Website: crate-barrel
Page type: billing-address
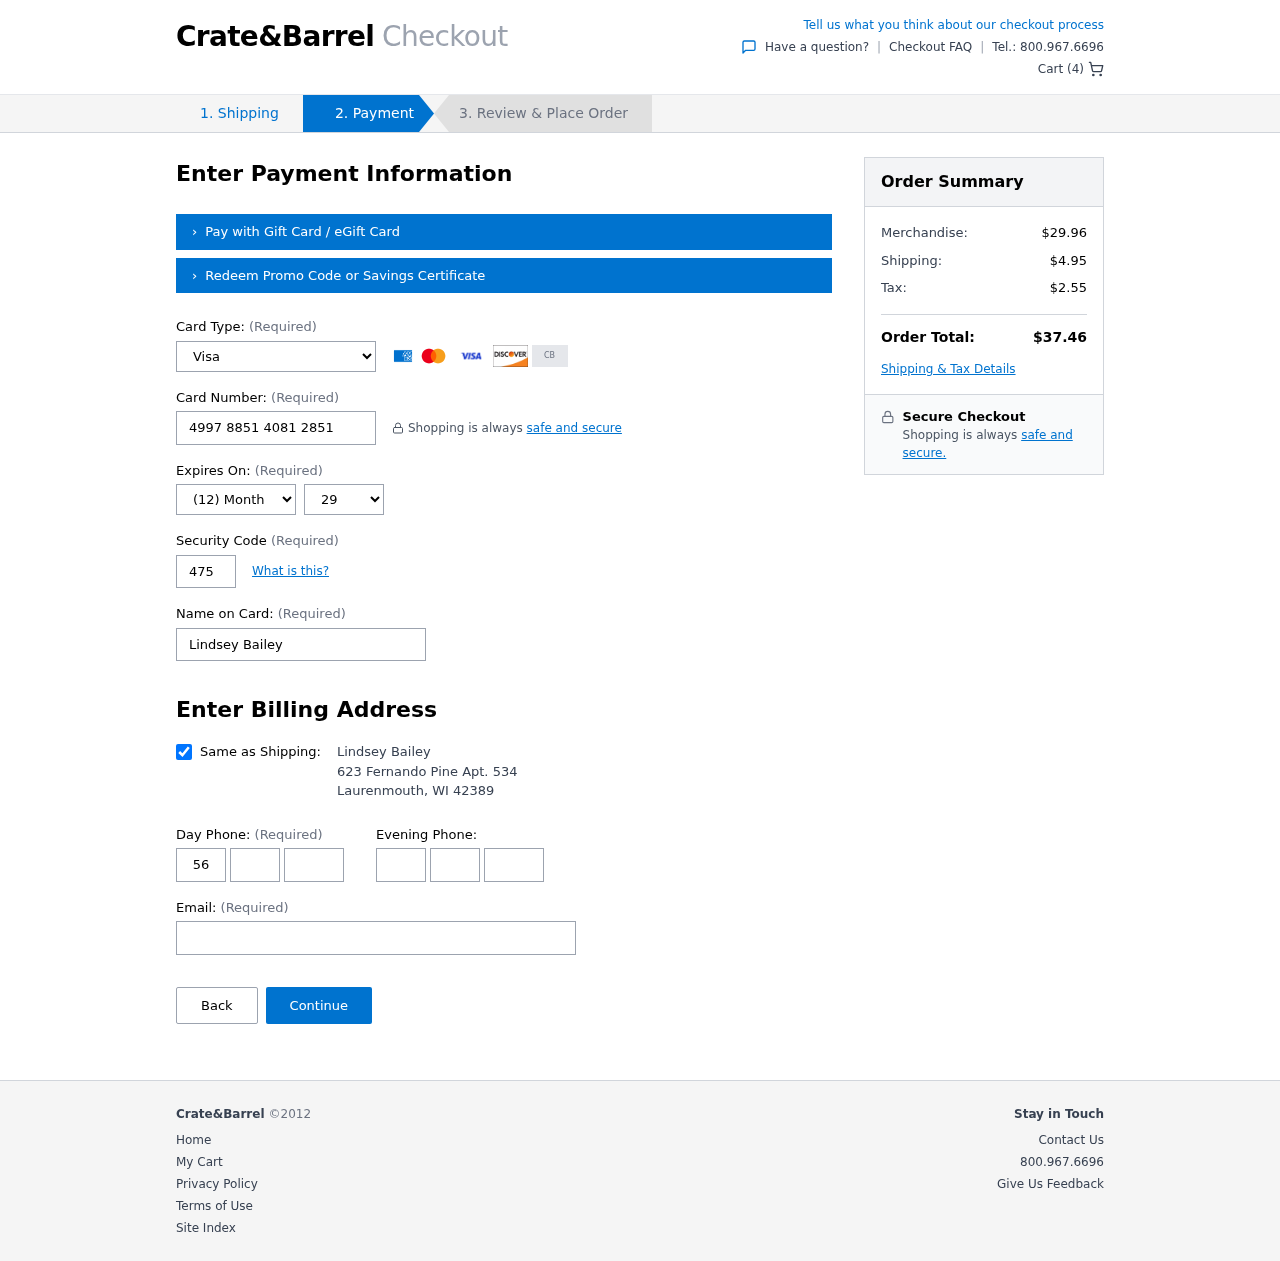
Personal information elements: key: PII_CARD_CVV
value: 475
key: PII_CARD_EXPIRY_MONTH
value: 12
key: PII_CARD_EXPIRY_YEAR
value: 29
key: PII_CARD_NUMBER
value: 4997 8851 4081 2851
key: PII_CARD_TYPE
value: Visa
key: PII_CITY
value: Laurenmouth
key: PII_EMAIL
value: lindseybailey@gmail.com
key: PII_FULLNAME
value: Lindsey Bailey
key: PII_PHONE_ALT_AREA
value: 469
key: PII_PHONE_ALT_PREFIX
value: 762
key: PII_PHONE_ALT_SUFFIX
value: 8792
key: PII_PHONE_AREA
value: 567
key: PII_PHONE_PREFIX
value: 357
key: PII_PHONE_SUFFIX
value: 8630
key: PII_POSTCODE
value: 42389
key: PII_STATE_ABBR
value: WI
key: PII_STREET
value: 623 Fernando Pine Apt. 534
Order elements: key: ORDER_NUM_ITEMS
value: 4
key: ORDER_SUBTOTAL
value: $29.96
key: ORDER_SHIPPING_COST
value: $4.95
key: ORDER_TAX
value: $2.55
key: ORDER_TOTAL
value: $37.46